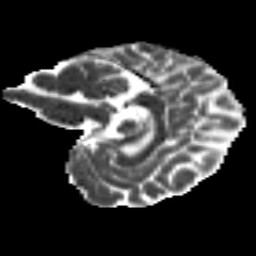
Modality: MD
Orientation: sagittal
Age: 21
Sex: female
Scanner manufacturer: siemens
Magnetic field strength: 3 T
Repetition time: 8.8 s
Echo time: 0.085 s